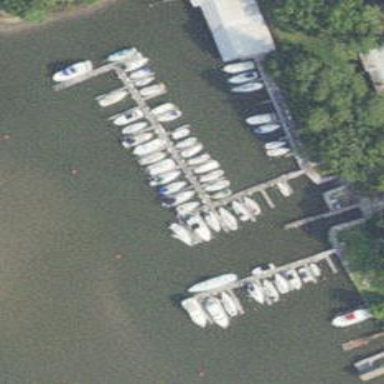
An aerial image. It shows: Marina on leisure land.